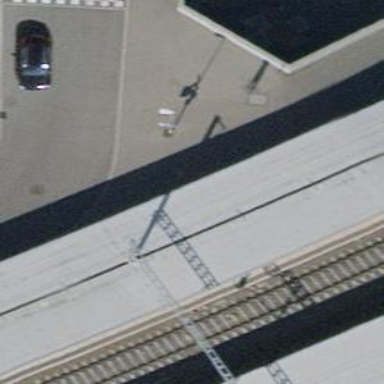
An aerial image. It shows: Asphalt footway with ramp.